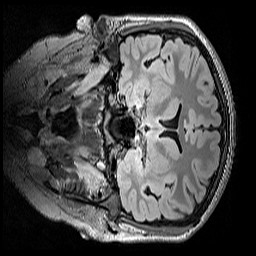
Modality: FLAIR
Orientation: coronal
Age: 10
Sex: female
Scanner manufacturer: siemens
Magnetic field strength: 3 T
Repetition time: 5 s
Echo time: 0.388 s